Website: lowes
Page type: payment
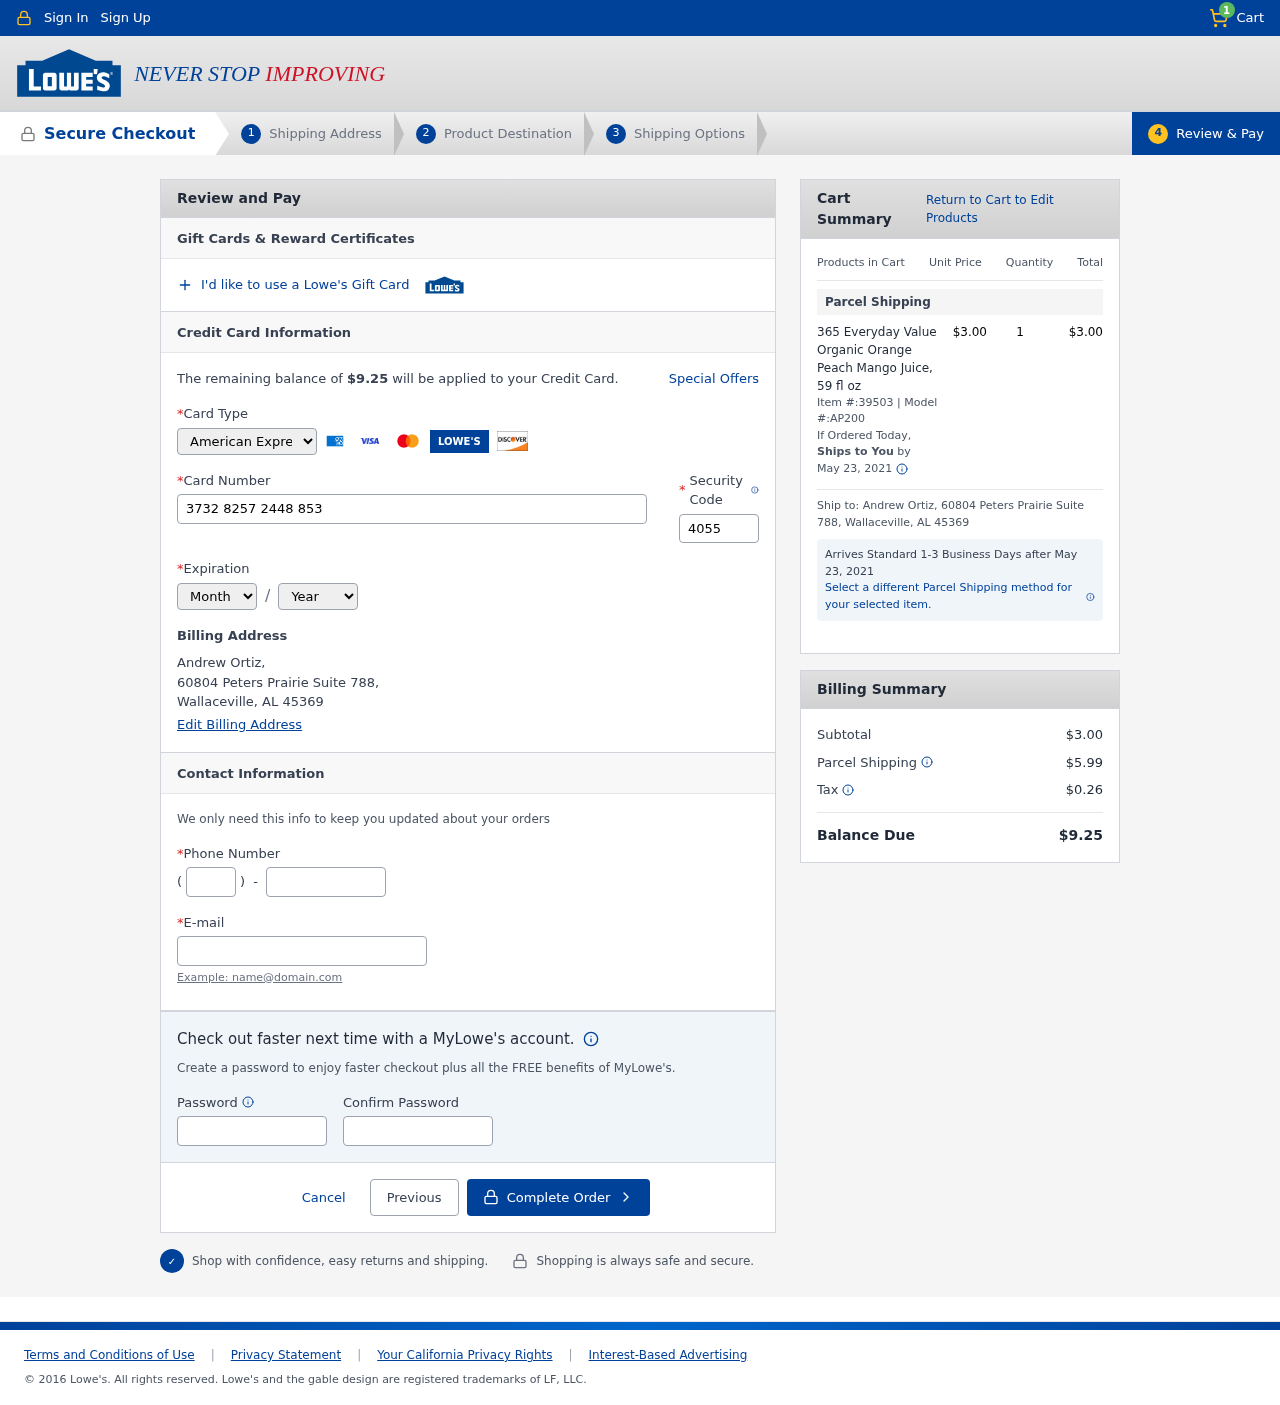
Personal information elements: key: PII_CARD_CVV
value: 4055
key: PII_CARD_EXPIRY_MONTH
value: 03
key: PII_CARD_EXPIRY_YEAR
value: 29
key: PII_CARD_NUMBER
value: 3732 8257 2448 853
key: PII_CARD_TYPE
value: American Express
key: PII_CITY_STATE_ZIP
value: Wallaceville, AL 45369
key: PII_EMAIL
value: andrew.ortiz@hotmail.com
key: PII_FULLNAME
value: Andrew Ortiz,
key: PII_PHONE
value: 4087231078
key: PII_PHONE_AREA
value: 408
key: PII_STREET
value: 60804 Peters Prairie Suite 788,
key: PII_FULLNAME2
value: Andrew Ortiz
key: PII_STREET2
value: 60804 Peters Prairie Suite 788
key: PII_CITY_STATE_ZIP2
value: Wallaceville, AL 45369
Product elements: key: PRODUCT1_NAME
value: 365 Everyday Value Organic Orange Peach Mango Juice, 59 fl oz
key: PRODUCT1_PRICE
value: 3
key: PRODUCT1_QUANTITY
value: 1
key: PRODUCT1_ITEM
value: Item #:39503
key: PRODUCT1_MODEL
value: Model #:AP200
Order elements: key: ORDER_NUM_ITEMS
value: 1
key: ORDER_TOTAL
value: $9.25
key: ORDER_SHIPPING_DATE
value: May 23, 2021
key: ORDER_SUBTOTAL
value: $3.00
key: ORDER_SHIPPING_DATE2
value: May 23, 2021
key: ORDER_SHIPPING_COST
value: $5.99
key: ORDER_TAX
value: $0.26